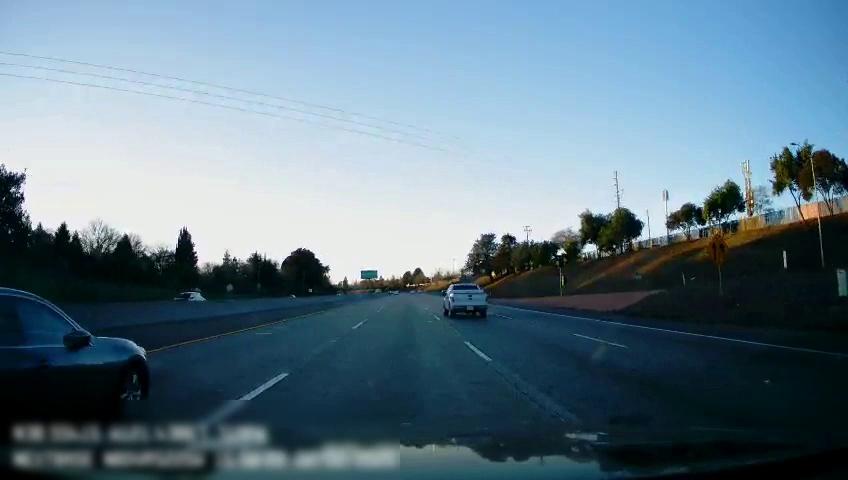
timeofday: Day
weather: Sunny
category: Drivable Space
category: Vehicles | Truck
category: Vehicles | Truck
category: Vehicles | Car
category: Lanes | Alternate Lane
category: Lanes | Current Lane
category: Lanes | Current Lane
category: Lanes | Alternate Lane
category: Lanes | Alternate Lane
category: Traffic | Signs